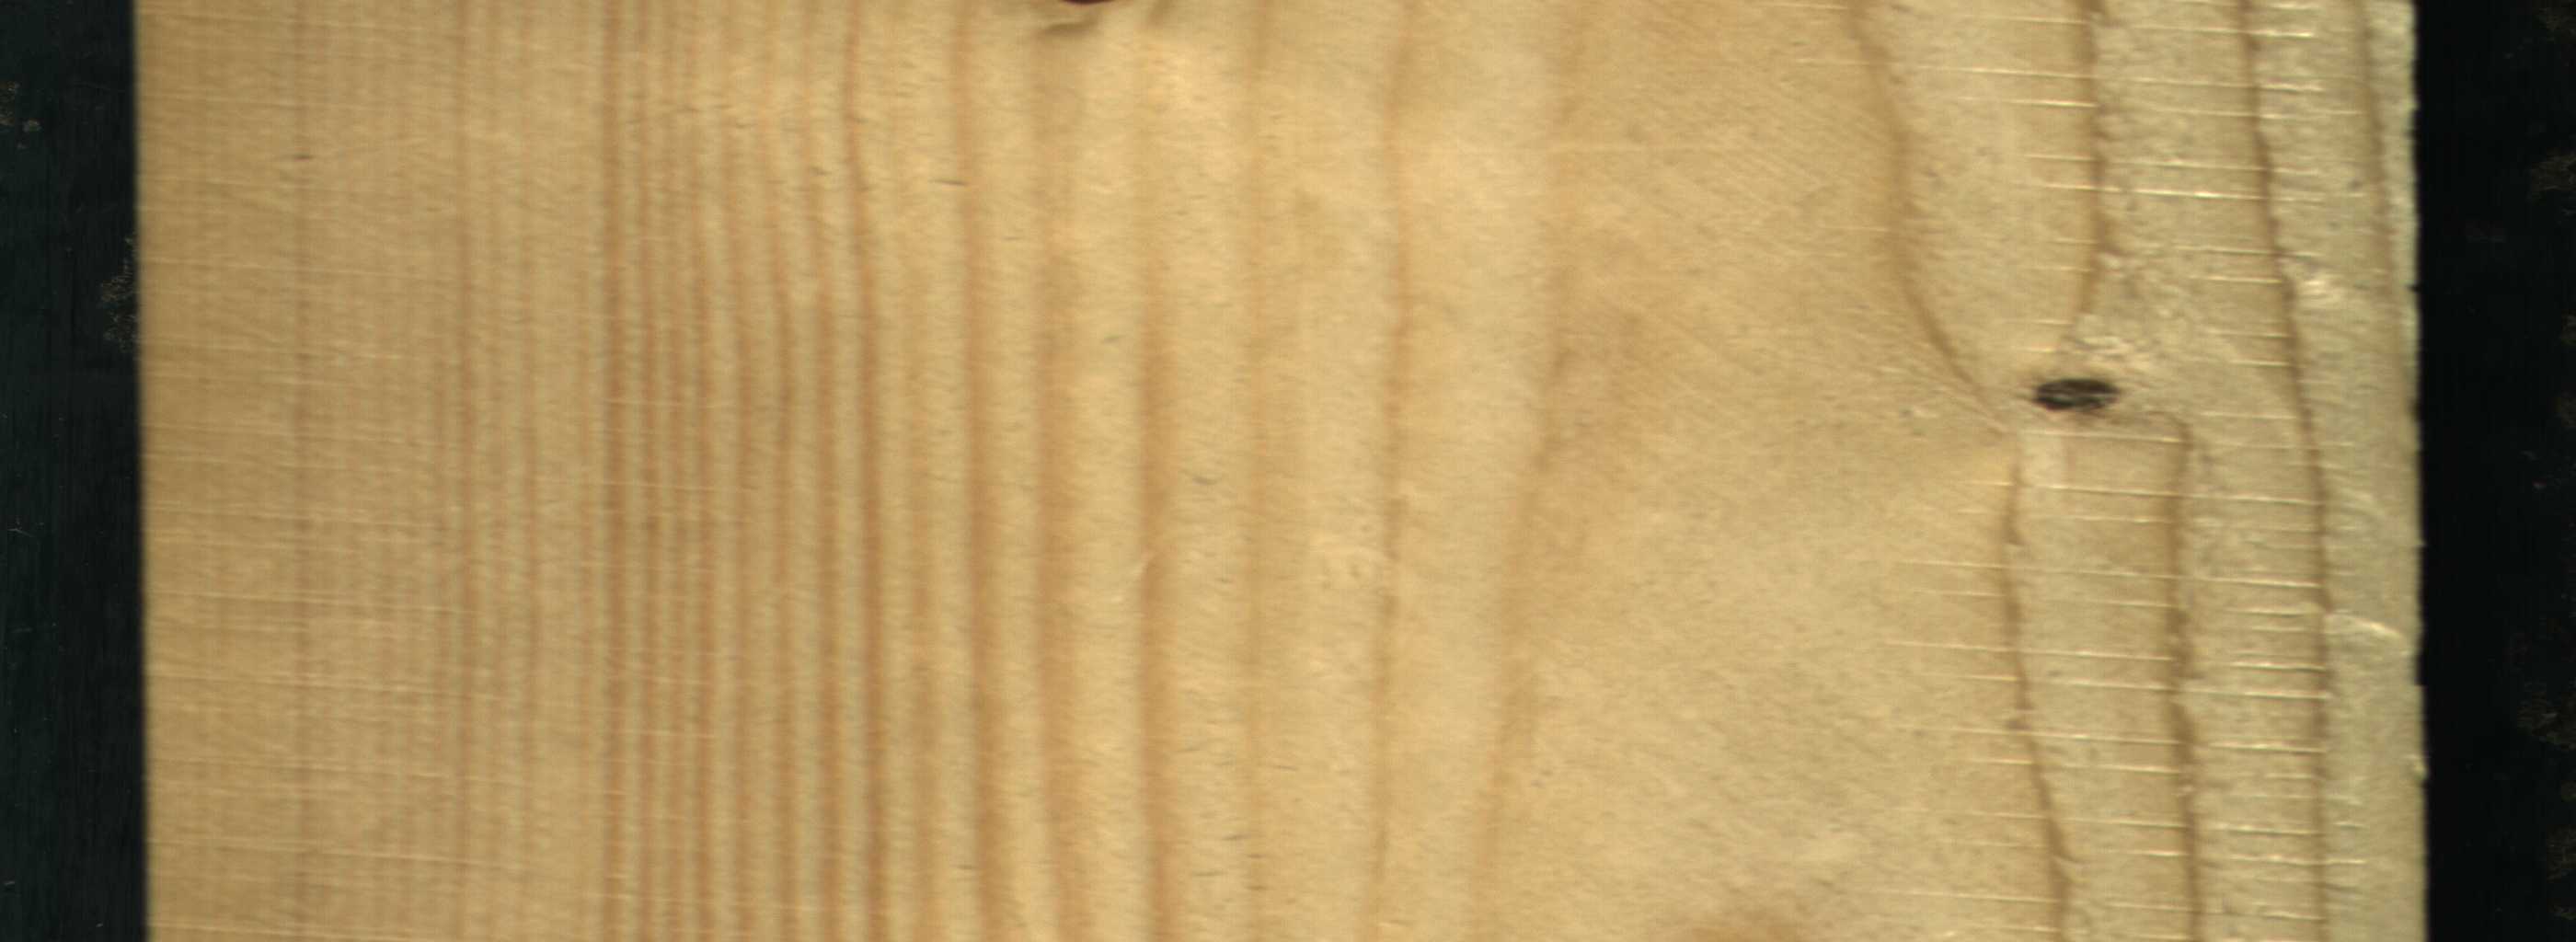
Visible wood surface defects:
Dead_Knot